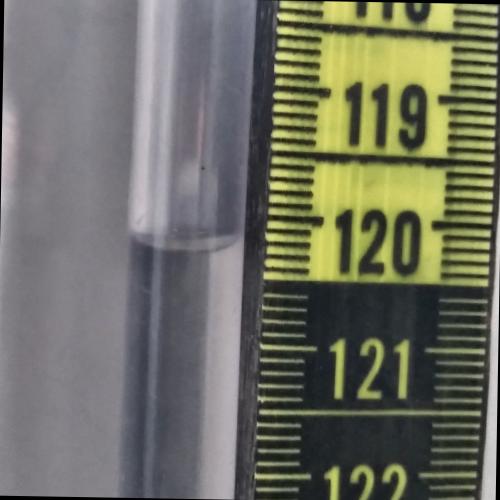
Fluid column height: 120.2 cm